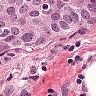
Metastatic tissue present: yes